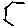
Label: hexagon